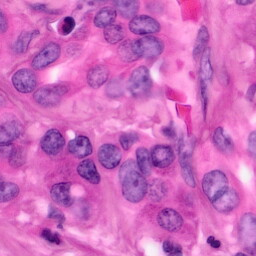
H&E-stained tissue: Pancreatic